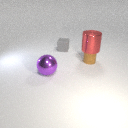
small gray rubber cube to the left of small brown rubber cylinder